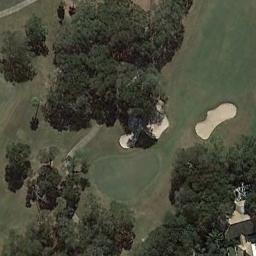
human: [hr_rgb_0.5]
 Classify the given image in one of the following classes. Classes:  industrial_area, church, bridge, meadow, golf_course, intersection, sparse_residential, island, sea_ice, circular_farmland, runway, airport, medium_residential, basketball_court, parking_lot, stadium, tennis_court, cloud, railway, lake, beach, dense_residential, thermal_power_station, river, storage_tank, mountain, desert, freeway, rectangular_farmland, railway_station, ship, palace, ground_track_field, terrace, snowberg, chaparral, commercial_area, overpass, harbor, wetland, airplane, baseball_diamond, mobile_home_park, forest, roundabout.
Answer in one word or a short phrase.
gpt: golf_course